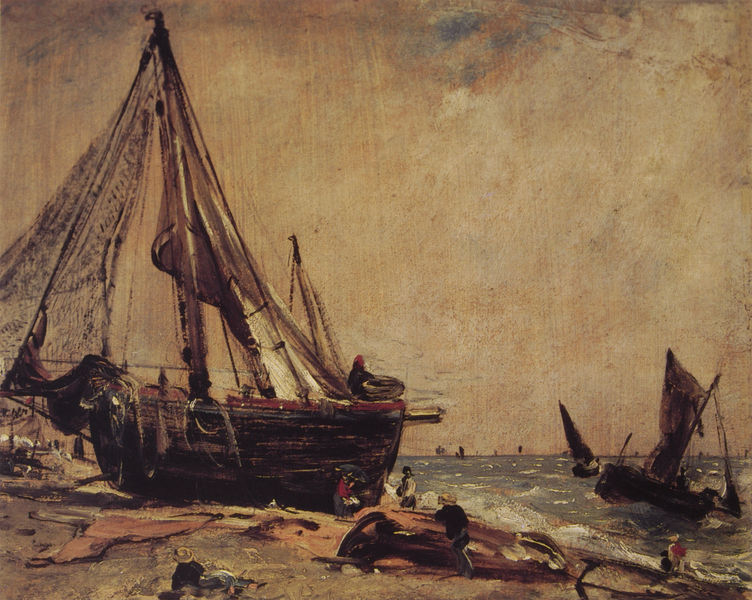
Titel: Brighton Beach
Künstler: John Constable
Standort: Dunedin (New Zealand)
Institution: Dunedin Public Art Gallery
Schlagwörter: blau, dunkel, gemälde, himmel, mann, meer, schatten, wasser, weiß, wolken, gelb, landschaft, menschen, ocker, sand, see, ufer, braun, frau, grau, hintergrund, holz, hut, hüte, licht, männer, orange, schwarz, rot, schirm, sonnenschirm, tuch, beige, malerei, mensch, öl, horizont, natur, weite, wind, sonne, land, stoff, boot, boote, bewölkt, gischt, küste, schiff, schiffe, segel, segelboot, segelschiffe, strand, wellen, liegen, fischer, mast, netze, schiffer, segelschiff, violett, hafen, masten, böschung, schaum, ölgemälde, brandung, landung, schiffbruch, seenot, seestück, sturm, turner, strohhut, tor, anlegen, taue, ozean, segeln, regen, katze, fischerboot, gestade, matrose, löcher, blaugrau, wrack, rötlich, matrosen, anker, segeltuch, schief, netz, gestrandet, kentern, rettung, fischernetze, sonnen, bott, landen, seeleute, zerschellt, netzte, ellen, anlanden, wiend, schriffbruch